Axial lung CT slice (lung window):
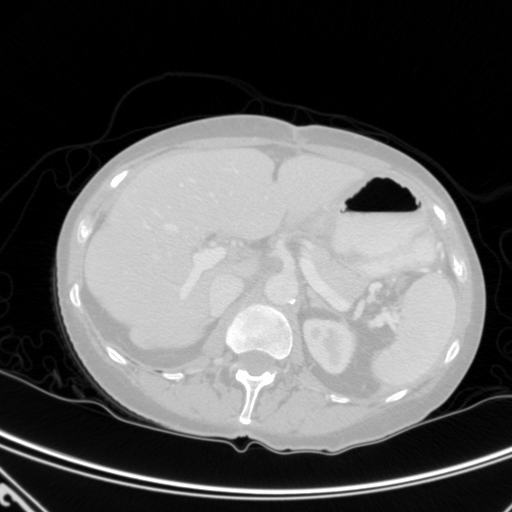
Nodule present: no